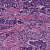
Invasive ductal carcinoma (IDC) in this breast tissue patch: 1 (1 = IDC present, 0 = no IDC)